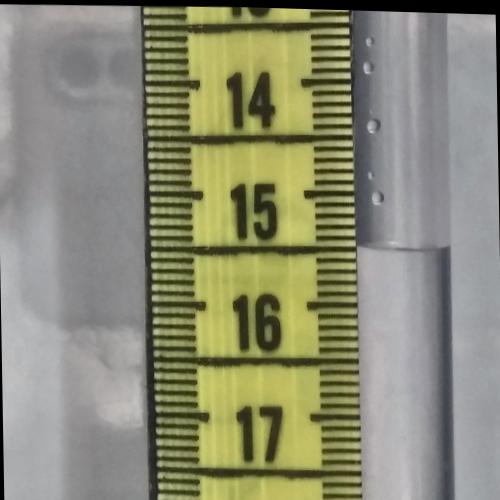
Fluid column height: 15.5 cm